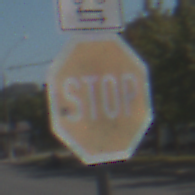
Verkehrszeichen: Stop
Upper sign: RichtungsangabeDurchPfeile9
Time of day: Midday
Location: Outdoor (Urban)
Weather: Clear
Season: NotSpecified
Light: Natural